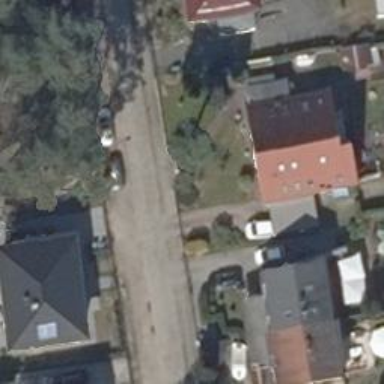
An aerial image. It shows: Driveway with dirt surface.